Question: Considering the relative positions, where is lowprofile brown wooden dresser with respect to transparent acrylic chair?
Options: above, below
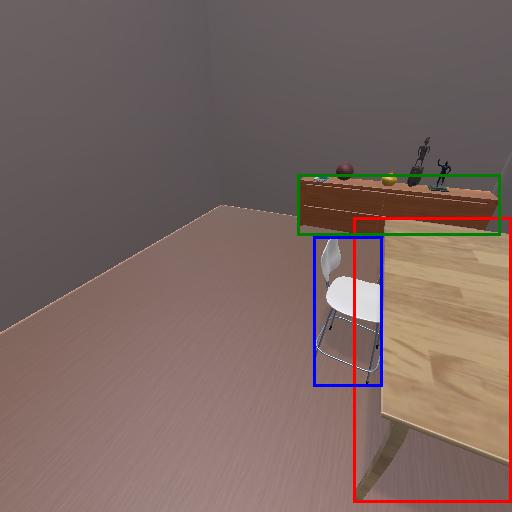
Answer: above